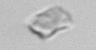
Label: detritus_transparent